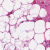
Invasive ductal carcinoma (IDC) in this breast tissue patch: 0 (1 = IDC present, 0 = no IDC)